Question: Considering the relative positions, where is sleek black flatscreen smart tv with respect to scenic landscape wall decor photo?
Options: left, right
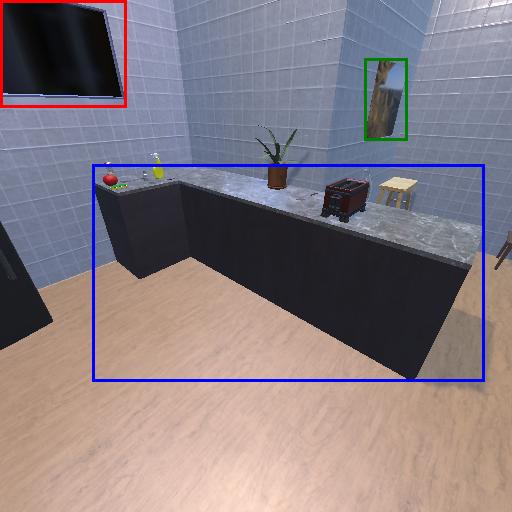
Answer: left